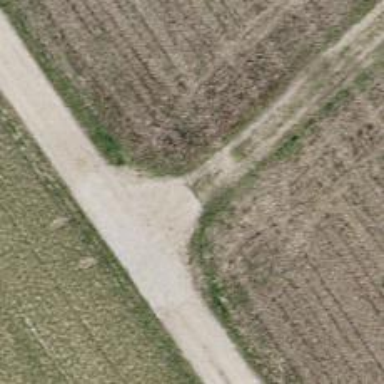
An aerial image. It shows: Well-maintained track road of grade 1.